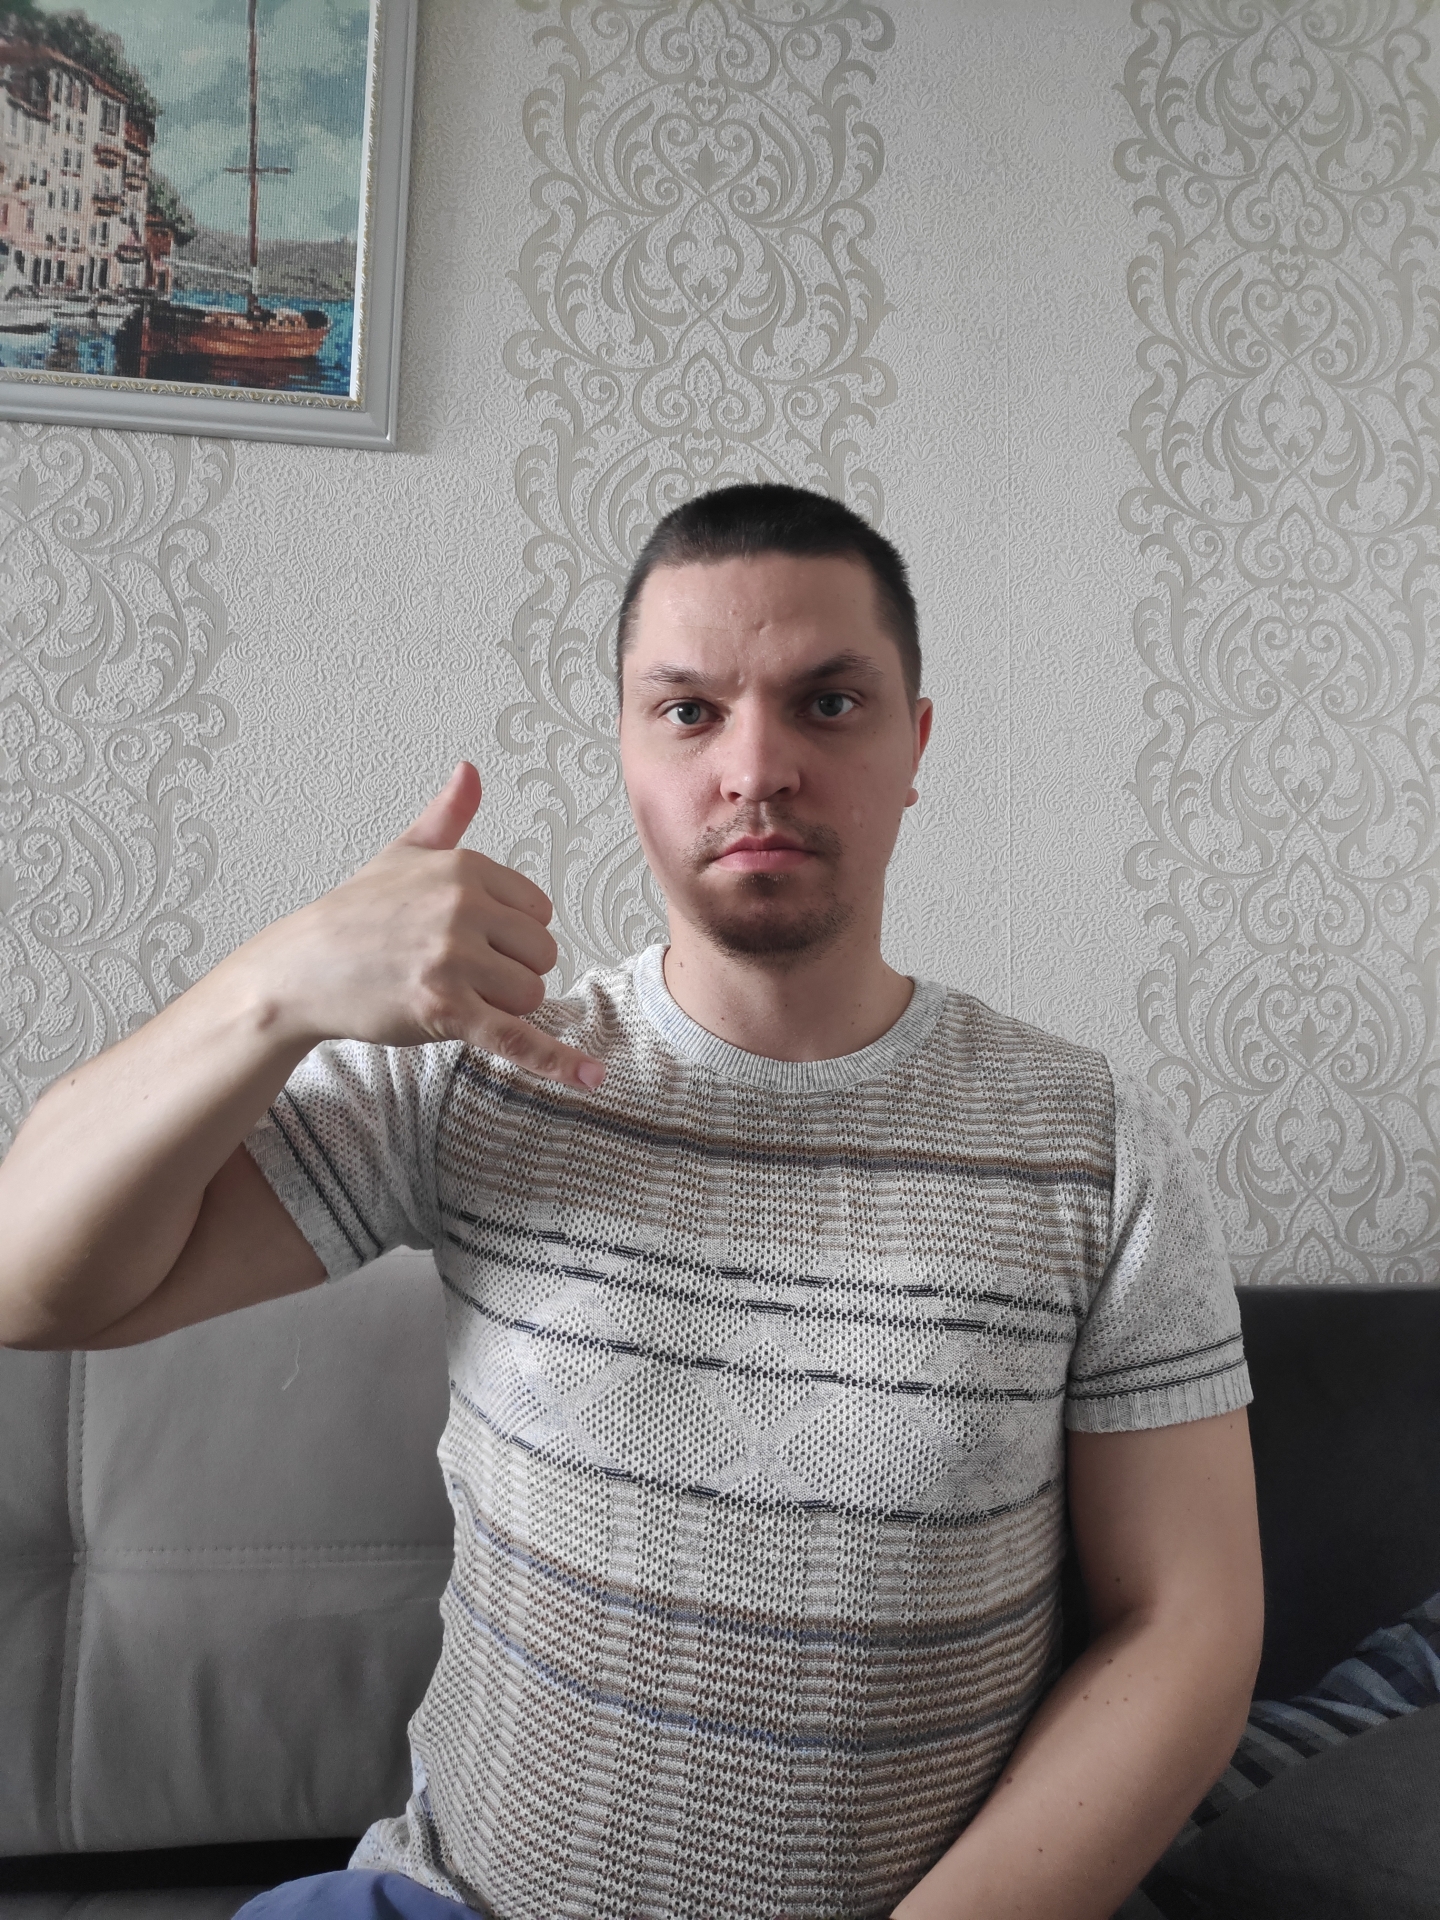
Label: clear